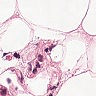
Metastatic tissue present: no